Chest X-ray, AP view. Patient: 58 years old, sex F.
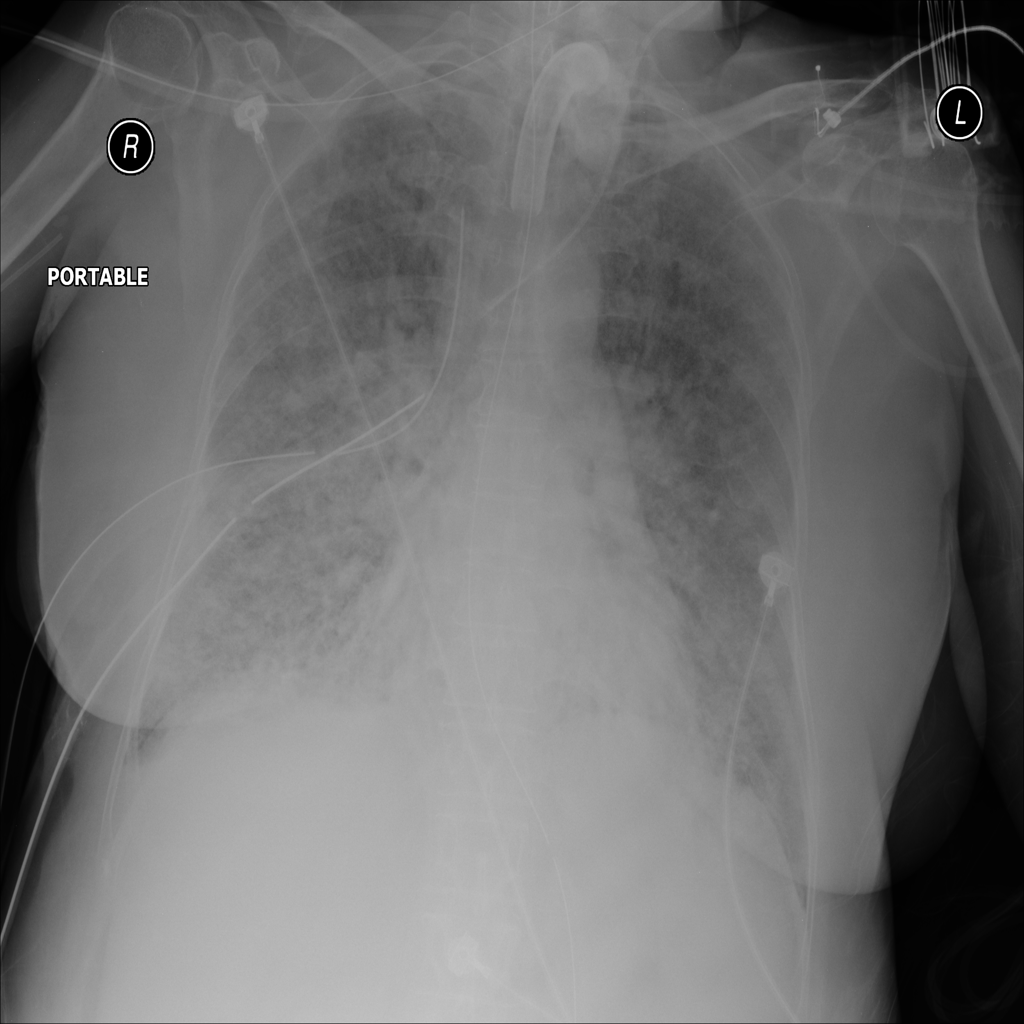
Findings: Infiltration